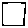
Label: square